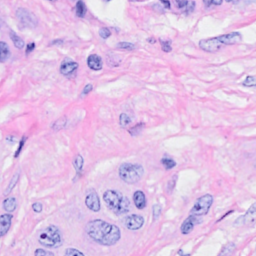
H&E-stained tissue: Breast